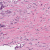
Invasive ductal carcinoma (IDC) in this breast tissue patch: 1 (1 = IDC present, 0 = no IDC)